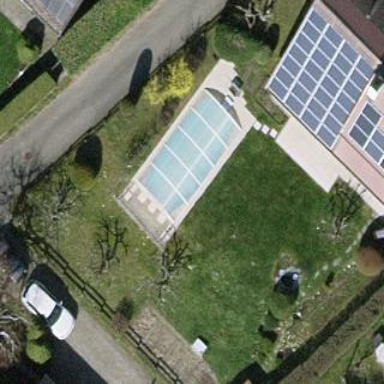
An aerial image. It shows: Swimming pool located in leisure land.